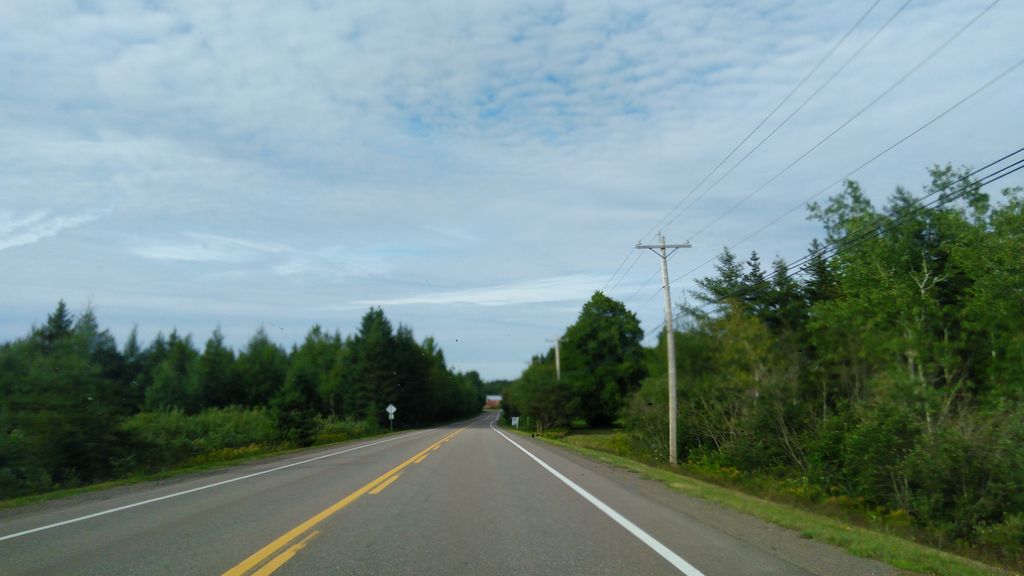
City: charlottetown